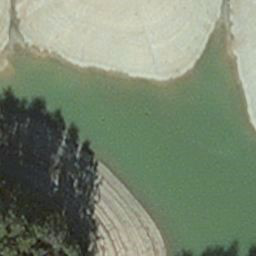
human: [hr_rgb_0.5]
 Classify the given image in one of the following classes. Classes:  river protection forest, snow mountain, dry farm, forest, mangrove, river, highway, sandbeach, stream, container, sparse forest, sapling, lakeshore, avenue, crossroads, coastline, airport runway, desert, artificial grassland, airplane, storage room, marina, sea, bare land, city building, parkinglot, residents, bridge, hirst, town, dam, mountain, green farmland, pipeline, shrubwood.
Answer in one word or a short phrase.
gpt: hirst